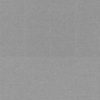
Label: dusty